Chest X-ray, AP view. Patient: 51 years old, sex M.
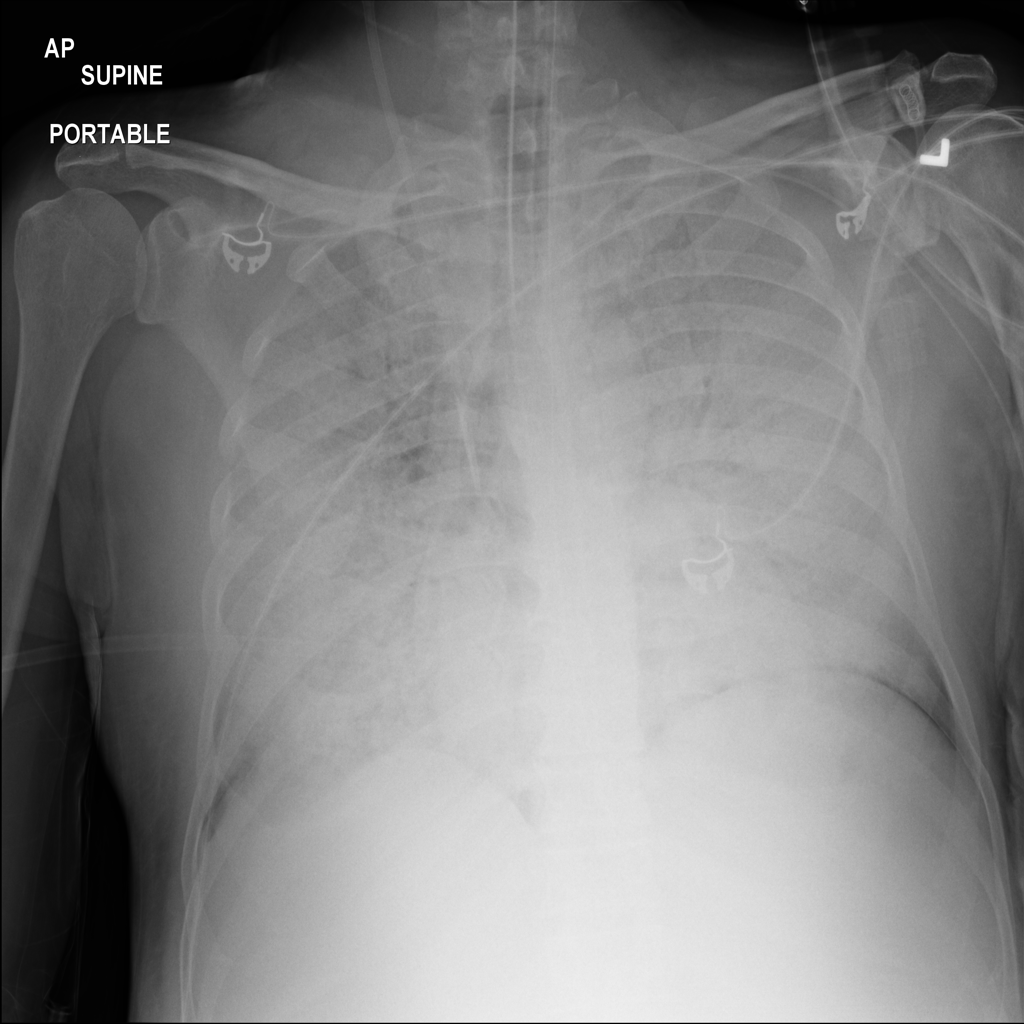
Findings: No Finding